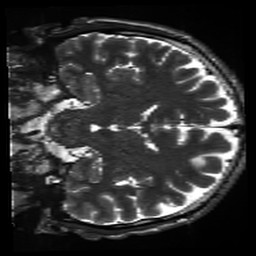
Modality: inplaneT2
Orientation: coronal
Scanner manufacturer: siemens
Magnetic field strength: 3 T
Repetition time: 11 s
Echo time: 0.059 s